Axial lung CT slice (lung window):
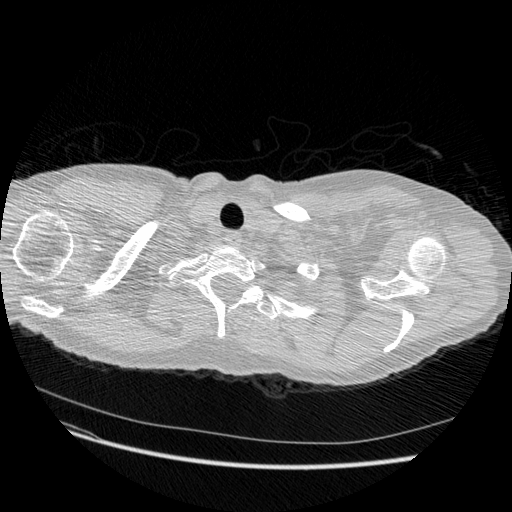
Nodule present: no